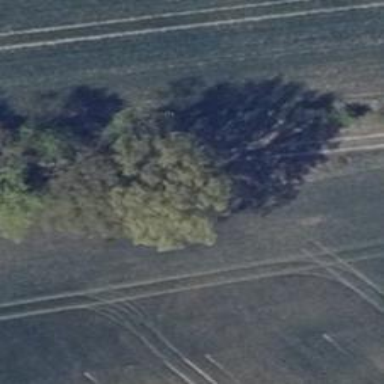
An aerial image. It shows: Row of trees in natural setting.